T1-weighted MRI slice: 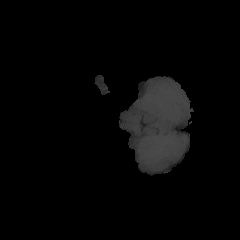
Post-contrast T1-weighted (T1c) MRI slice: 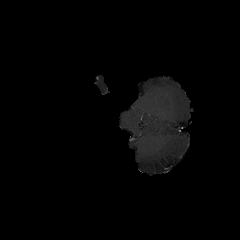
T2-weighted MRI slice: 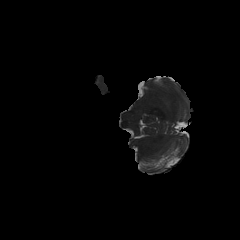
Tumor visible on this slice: no